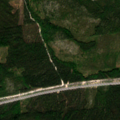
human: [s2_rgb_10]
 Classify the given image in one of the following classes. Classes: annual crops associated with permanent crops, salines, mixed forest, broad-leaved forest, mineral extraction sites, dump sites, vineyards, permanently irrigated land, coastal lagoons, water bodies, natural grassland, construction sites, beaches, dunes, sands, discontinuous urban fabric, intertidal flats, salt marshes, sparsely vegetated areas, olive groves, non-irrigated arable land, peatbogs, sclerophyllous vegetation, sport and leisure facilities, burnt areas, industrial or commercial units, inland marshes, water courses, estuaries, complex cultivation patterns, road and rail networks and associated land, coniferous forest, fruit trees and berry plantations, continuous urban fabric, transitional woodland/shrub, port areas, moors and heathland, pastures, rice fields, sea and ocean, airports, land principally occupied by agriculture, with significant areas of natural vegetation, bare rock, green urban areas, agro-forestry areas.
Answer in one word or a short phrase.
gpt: coniferous forest, mixed forest, transitional woodland/shrub